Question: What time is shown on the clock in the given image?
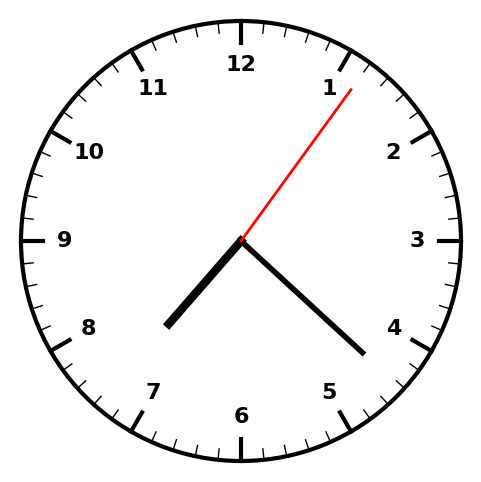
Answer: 07:22:06